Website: lowes
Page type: customer-info-address
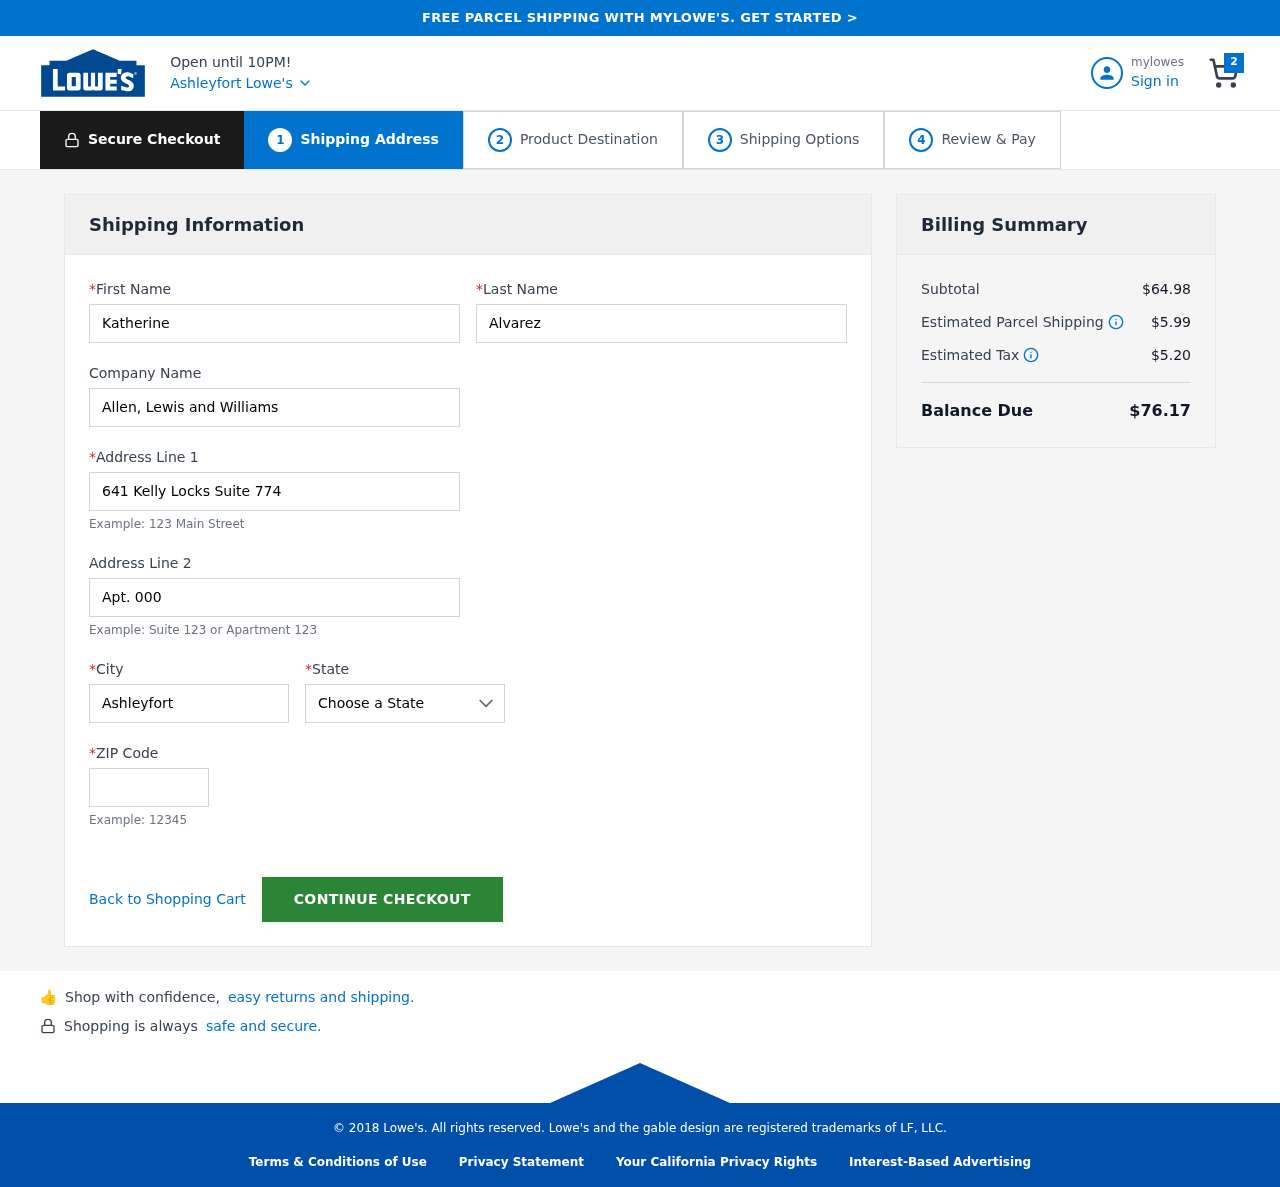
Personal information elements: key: PII_CITY
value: Ashleyfort
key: PII_COMPANY
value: Allen, Lewis and Williams
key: PII_FIRSTNAME
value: Katherine
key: PII_LASTNAME
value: Alvarez
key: PII_POSTCODE
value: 12802
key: PII_STATE
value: Nevada
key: PII_STREET
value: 641 Kelly Locks Suite 774
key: PII_STREET2
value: Apt. 000
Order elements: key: ORDER_NUM_ITEMS
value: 2
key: ORDER_SUBTOTAL
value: $64.98
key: ORDER_SHIPPING_COST
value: $5.99
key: ORDER_TAX
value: $5.20
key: ORDER_TOTAL
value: $76.17